Question: I am using Netbeans 7.1 with Glassfish 3.1.1, and JDK 6. I built a sample project from a Java EE 5 tutorial. <URL>, The project is the guessNumber project.
I open the project, assign the glassfish server to it, deploy it and run it. The result is this:

What would cause this? Why doesn't Internet Explorer want to render this as an HTML page and offer to download the file instead? I saved the file. Here it is: <URL>
I did not change any project settings. I also uninstalled and re-installed Netbeans, Glassfish, and JDK 6 and reinstalled just to be sure nothing got changed in those settings.
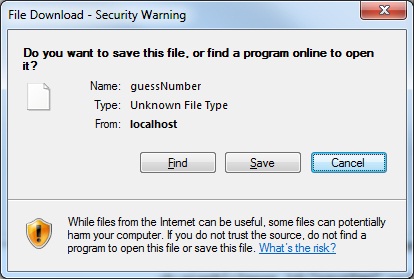
Answer: IE does not support HTML files which are served with content type of 'application/xhtml+xml'.
Change the following line in top of all JSPs
'''
<%@ page contentType="application/xhtml+xml" %>
'''
to
'''
<%@ page contentType="text/html" %>
'''
This was a mistake of the tutorial's authors (or, maybe, a purposeful stab towards IE users that they're using the wrong browser for the web; it works in real browsers like Chrome, Firefox, etc).
---
to the concrete problem, don't use outdated JSF 1.x tutorials/books. Instead use JSF 2.x ones. With JSF 1.x and JSP you're basically working with dead technology. Glassfish 3.x supports JSF 2.x out the box already. JSF 2.x is part of Java EE 6. Concentrate on finding/reading JSF 2.x tutorials/books.
### See also:
- <URL>